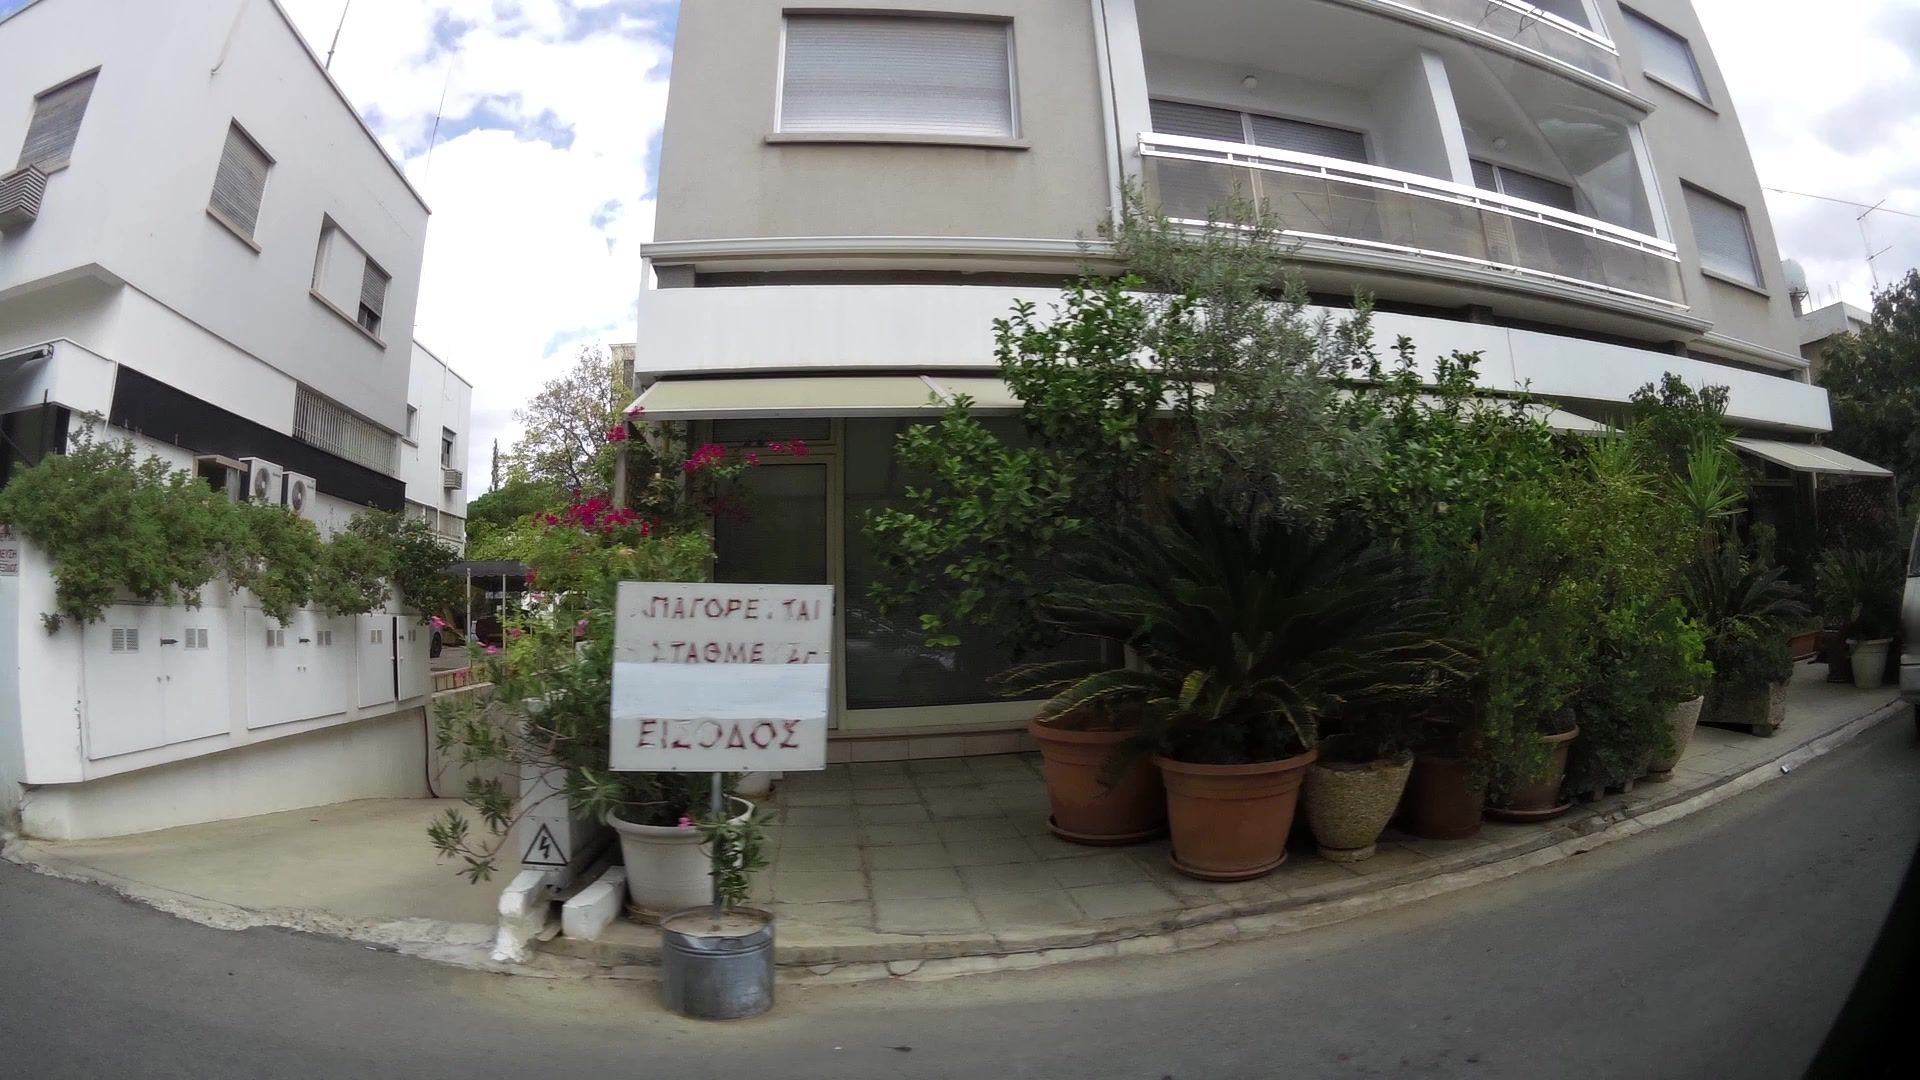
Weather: clear
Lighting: day
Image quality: good
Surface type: driving surface
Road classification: residential
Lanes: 2
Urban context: urban centre
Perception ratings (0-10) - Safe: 2.31, Lively: 4.32, Beautiful: 6.18, Boring: 5.14, Depressing: 7.44, Wealthy: 4.54